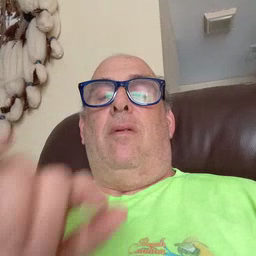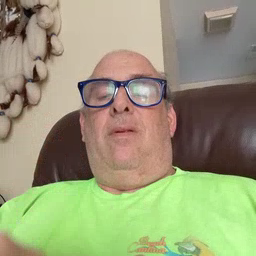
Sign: that